Question: I have trouble setting the proper line height for one of the menu items on my Wordpress website.
I want the space between two lines to be smaller. Here's a website: <URL>
Thanks for help in advance!
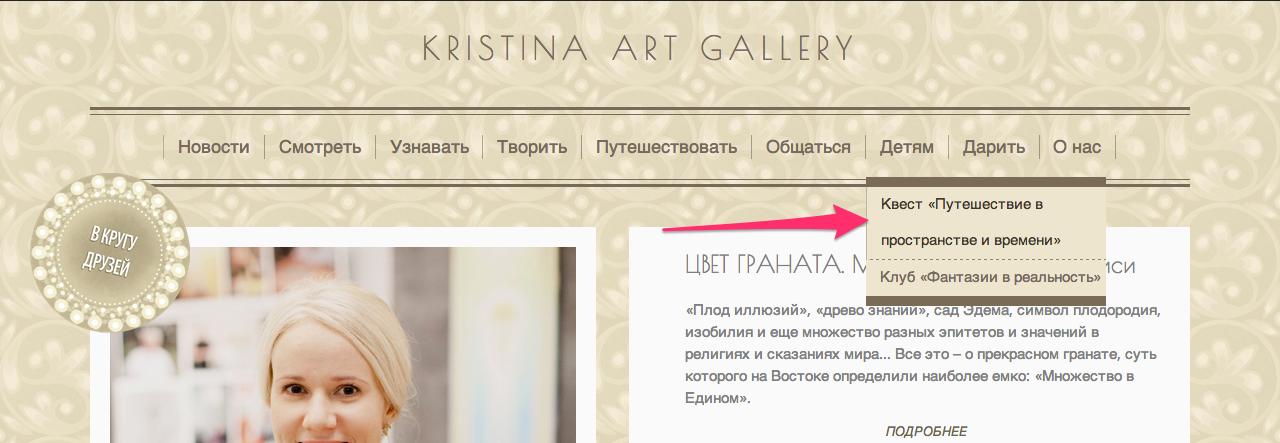
Answer: You can fix this by adding this in your css file
'''
ul.sub-menu .menu-item {
line-height: 135%;
padding-bottom: 8px;
padding-top: 8px;
}
'''
If you wanna do that only for that specific sub-menu, add this instead:
'''
li#menu-item-271 {
line-height: 135%;
padding-bottom: 8px;
padding-top: 8px;
}
'''
next time don't forget to post the related URL, i only got the url by previous questions you made before ;)